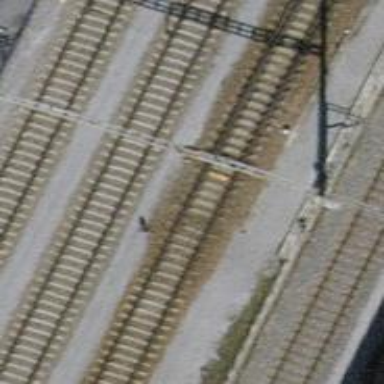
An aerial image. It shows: Rail siding with electrified tracks using contact line.